Question: Im getting the error:
> You have an error in your SQL syntax; check the manual that
corresponds to your MySQL server version for the right syntax to use
near '10', '16:39:02', '292.35')' at line 1
this is the query im running in php:
'''
mysql_query("INSERT INTO 'copper'
('month', 'time', 'price')
VALUES
('$month', '$time', '$price')") or die(mysql_error());
'''
Here is a literal example:
'''
INSERT INTO 'table'
('month', 'time', 'price')
VALUES
('10', '16:39:02', '292.35')
'''
this is my table setup

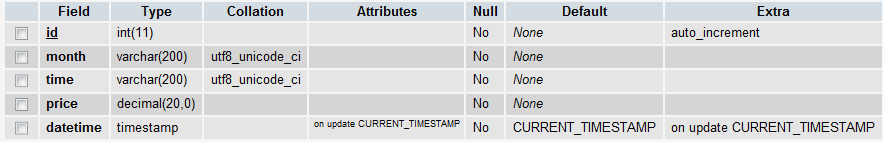
Answer: This should work as you posted it, so here's a few wild guesses:
Are you sure '$month' doesn't contain a '''?
Are you sure those are actually the right kind of quotes? i.e. not the exotic stuff that comes out of word processors these days? (did you copy&paste this from the web / pdf / doc?)
Otherwise, lose the newlines within the query, shouldn't matter but you never know.